Question: This image demonstrates what I'm trying to achieve. On the left is the table data, on the right the table I'm trying to create.
the table uses the parentID to reference another item within the same table to create a hierarchy.
How would I go about creating queries and organizing them in this way?
What if I select "Pirates" and want to get all the parents? Is there anything in CFML that makes this easier than looping queries until I get to the top?

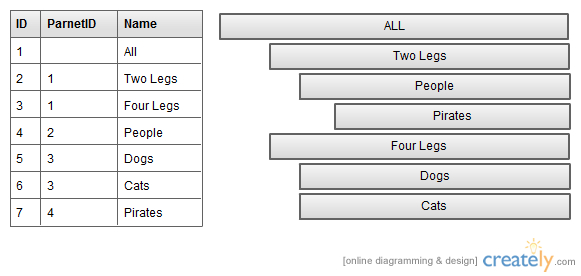
Answer: This is what I've come up with with your help.
'''
<!--- adjacency list display --->
<cffunction name="adjacentList" output="true">
<cfargument name="alQuery" required="true">
<cfargument name="qid" required="false" default="0">
<cfquery name="alSubQuery" dbtype="query">
SELECT * FROM alQuery WHERE parentID=#qid#
</cfquery>
<cfif alSubQuery.RecordCount neq 0>
<ul>
<cfloop query="alSubQuery">
<li>
#name#
#adjacentList(#alQuery#,#id#)#
</li>
</cfloop>
</ul>
</cfif>
</cffunction>
'''
using: '#adjacentList(#query#)#'